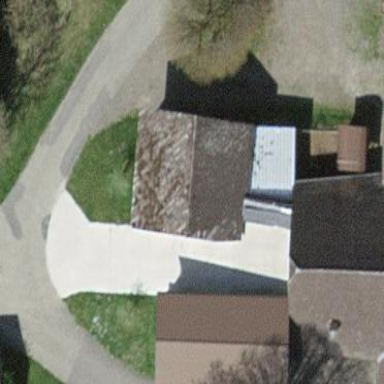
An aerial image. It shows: Shed.